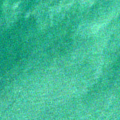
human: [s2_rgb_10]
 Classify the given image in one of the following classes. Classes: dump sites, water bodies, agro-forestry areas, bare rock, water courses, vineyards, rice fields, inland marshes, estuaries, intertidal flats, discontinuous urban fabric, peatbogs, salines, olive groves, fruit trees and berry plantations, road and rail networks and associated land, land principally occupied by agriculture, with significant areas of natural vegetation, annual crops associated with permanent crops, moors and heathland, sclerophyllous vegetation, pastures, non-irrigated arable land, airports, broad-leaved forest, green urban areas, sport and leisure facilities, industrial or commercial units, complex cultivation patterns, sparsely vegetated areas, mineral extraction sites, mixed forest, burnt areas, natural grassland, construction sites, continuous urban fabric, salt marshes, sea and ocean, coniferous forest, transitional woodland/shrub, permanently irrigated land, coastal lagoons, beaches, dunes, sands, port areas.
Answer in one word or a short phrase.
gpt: sea and ocean